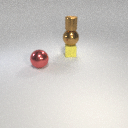
large brown metal sphere above small yellow rubber cube